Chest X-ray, PA view. Patient: 26 years old, sex M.
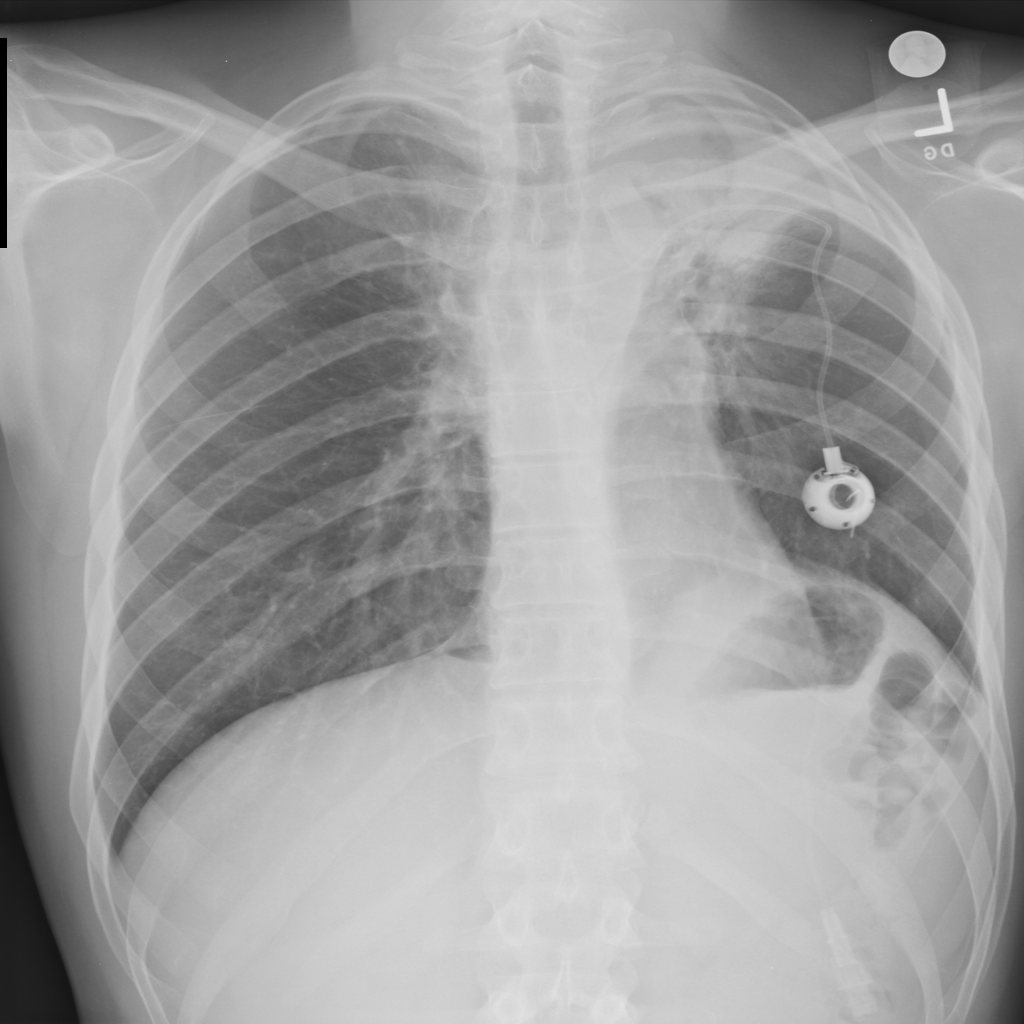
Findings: Consolidation